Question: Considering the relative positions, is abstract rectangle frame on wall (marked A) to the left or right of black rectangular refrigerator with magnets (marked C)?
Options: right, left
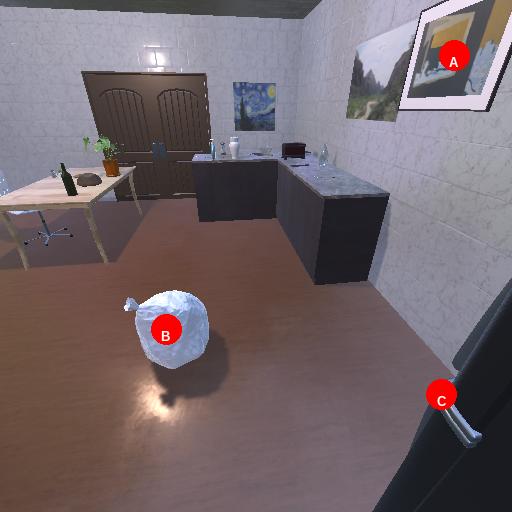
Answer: right